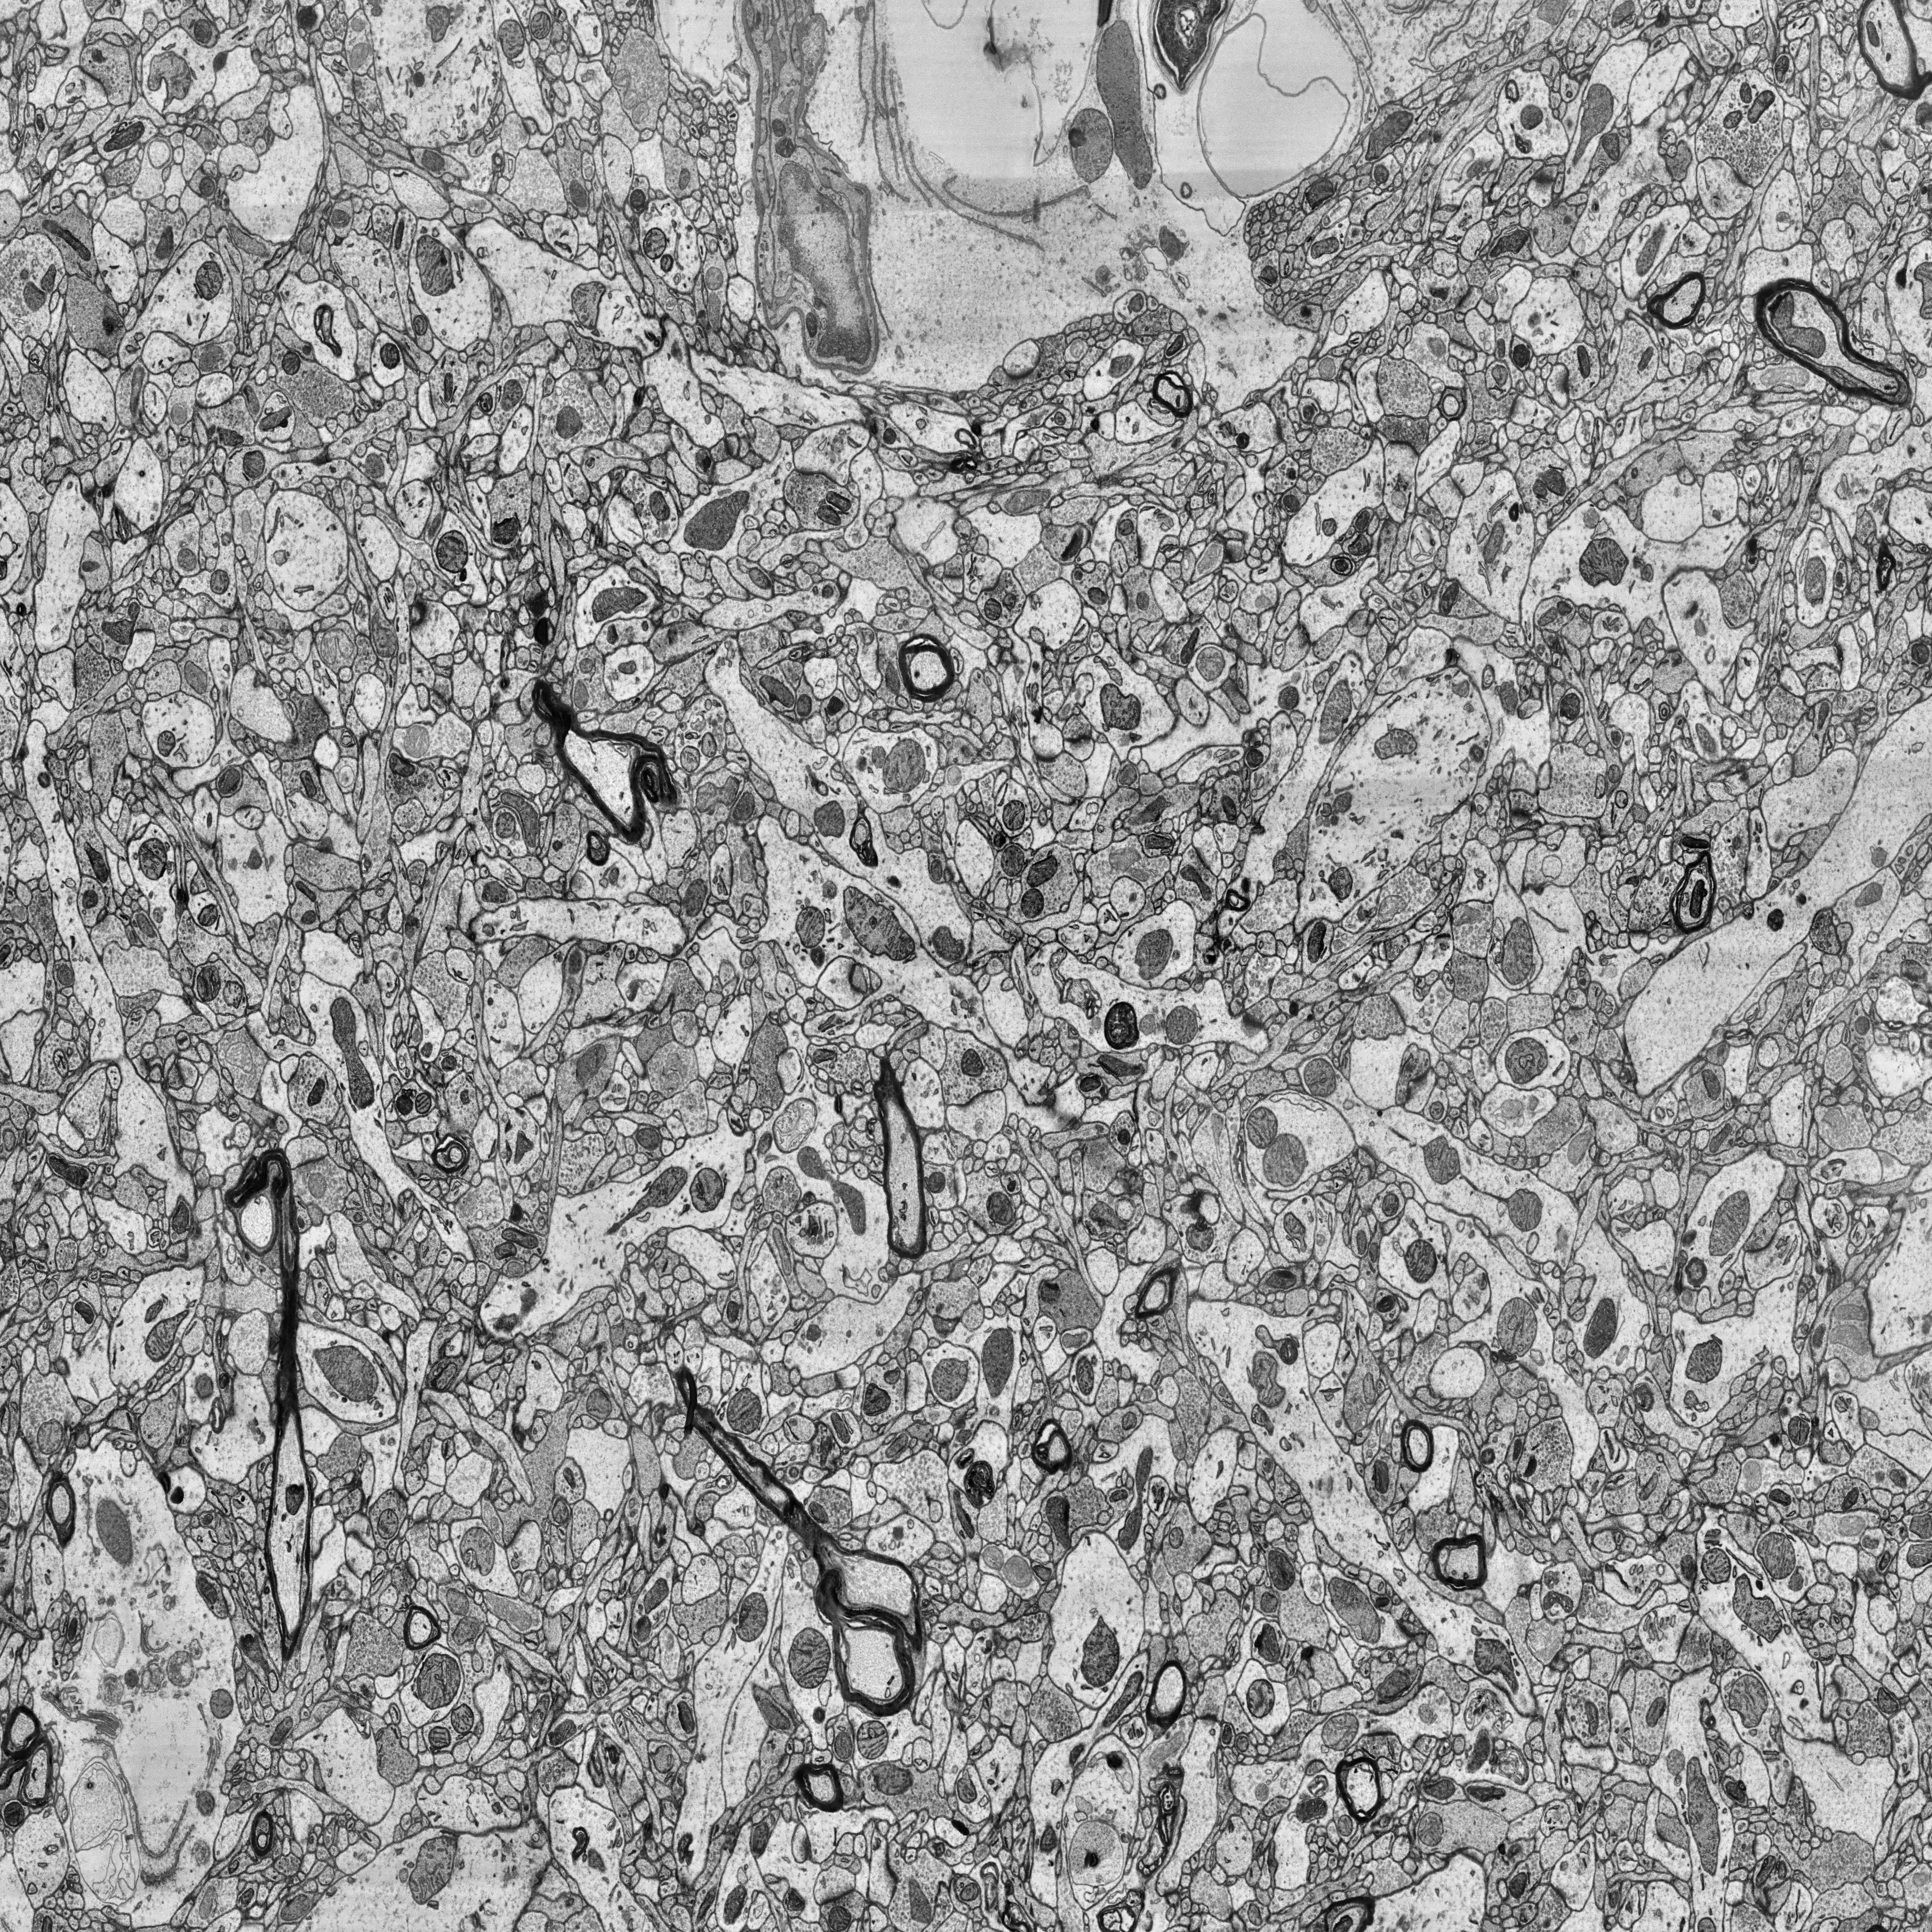
Electron microscopy slice of human cortex tissue
Slice depth (z): 7
Mitochondria instances in slice: 468